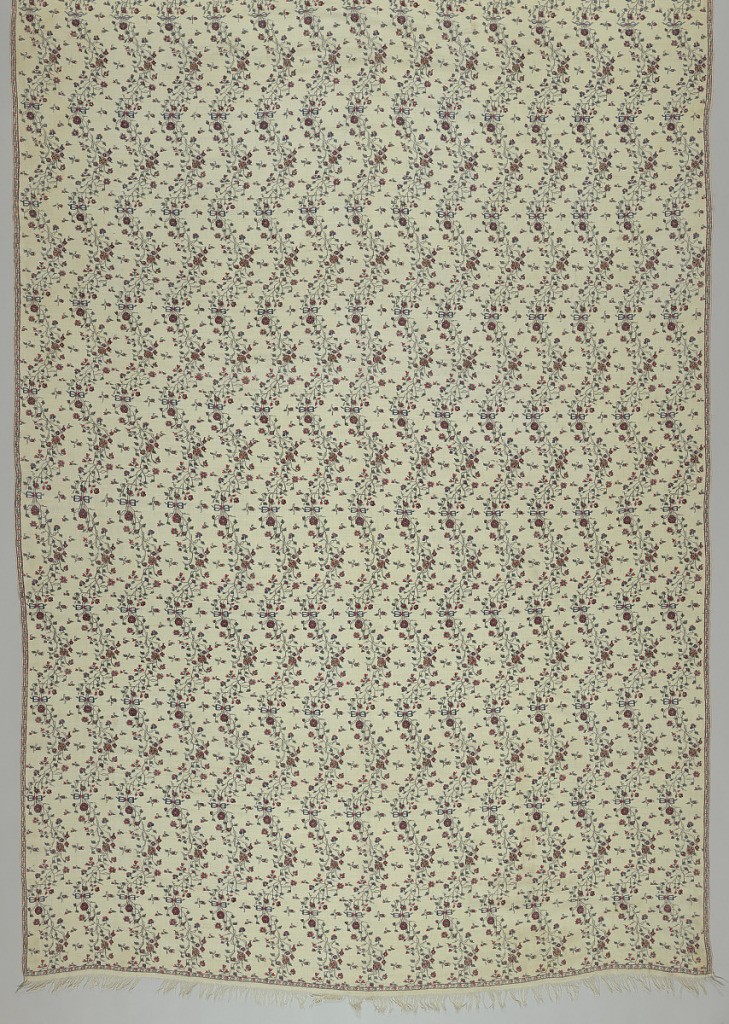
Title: Shawl
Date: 1830s
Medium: wool Technique: tapestry weave, interlocking twill
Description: White ground with close-set finely stylized floral serpentines and small floral sprigs in interspaces; in red, yellow, blue, blue-green, black.  Narrow floral guard border on four sides.  Warp-fringed ends.